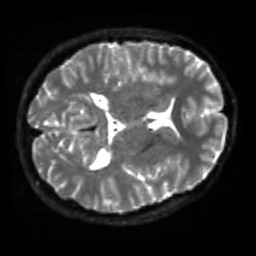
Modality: sbref
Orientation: axial
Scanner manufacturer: siemens
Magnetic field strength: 3 T
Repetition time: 4 s
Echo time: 0.0594 s